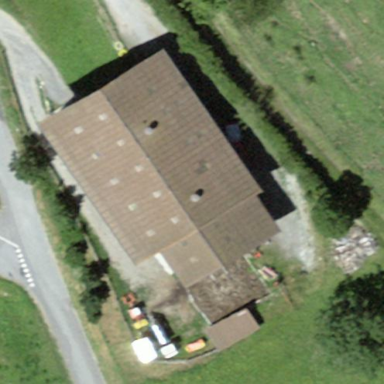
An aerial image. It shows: Farm building.